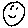
Label: circle